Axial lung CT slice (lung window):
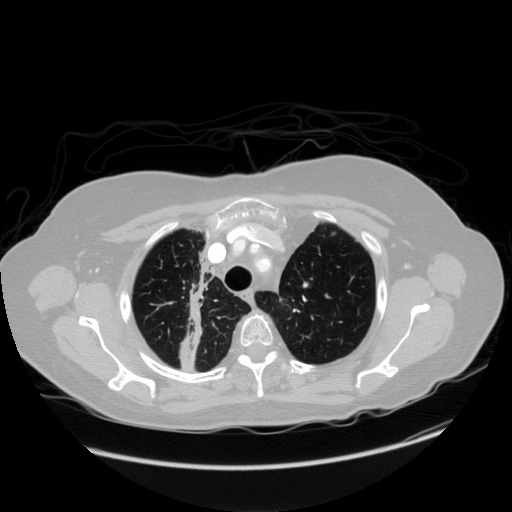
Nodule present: no